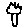
Label: tree